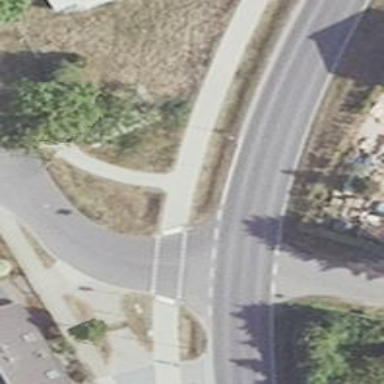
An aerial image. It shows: Road with "give way" sign.